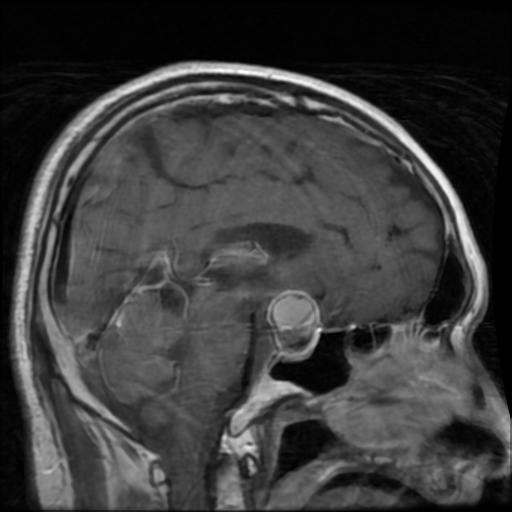
Label: pituitary